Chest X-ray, AP view. Patient: 47 years old, sex M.
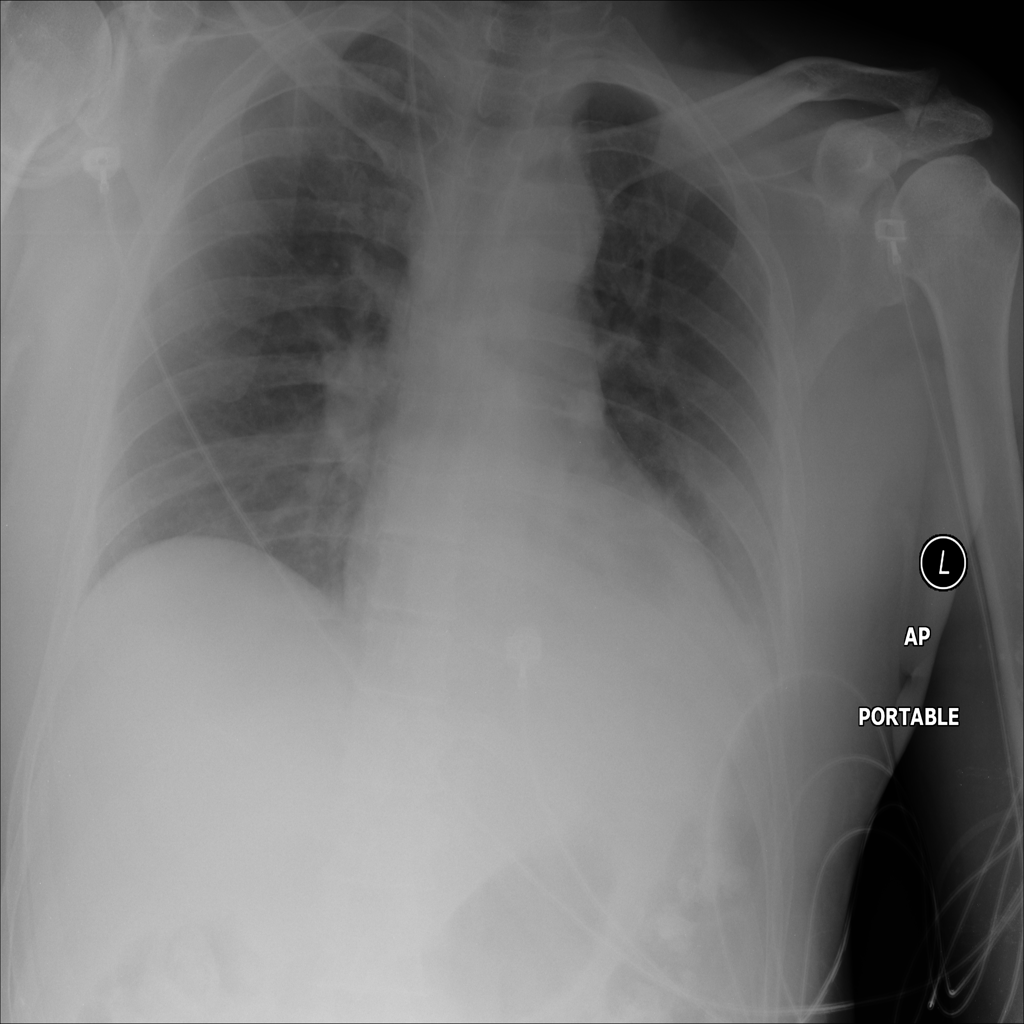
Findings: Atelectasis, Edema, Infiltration